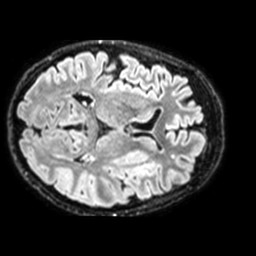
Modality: FLAIR
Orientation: axial
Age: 45
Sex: female
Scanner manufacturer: philips
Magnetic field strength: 1.5 T
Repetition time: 4.8 s
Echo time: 0.3435 s